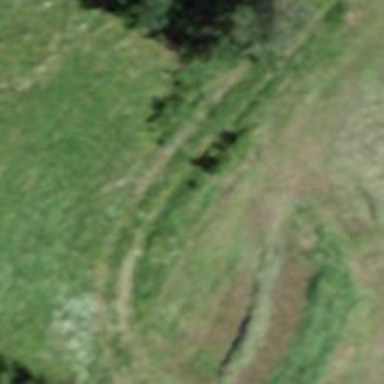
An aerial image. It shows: Unpaved path.